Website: walmart
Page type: billing-address
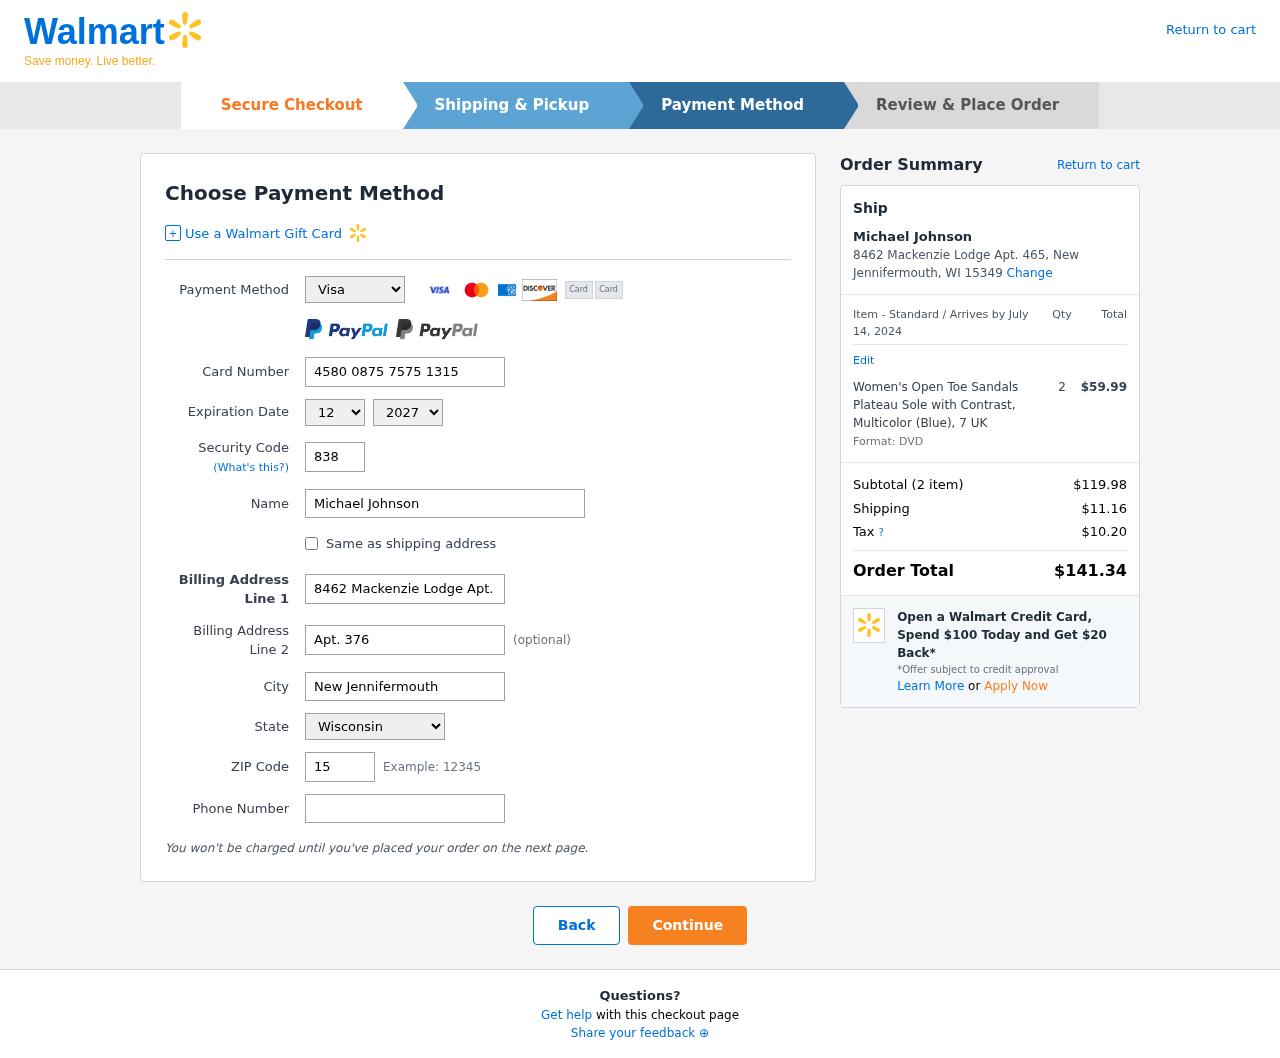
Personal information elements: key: PII_CARD_CVV
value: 838
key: PII_CARD_EXPIRY_MONTH
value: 12
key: PII_CARD_EXPIRY_YEAR
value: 27
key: PII_CARD_NUMBER
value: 4580 0875 7575 1315
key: PII_CARD_TYPE
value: Visa
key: PII_CITY
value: New Jennifermouth
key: PII_CITY_STATE_ZIP
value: New Jennifermouth, WI 15349
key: PII_FULLNAME
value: Michael Johnson
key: PII_PHONE
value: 8237345015
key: PII_POSTCODE
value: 15349
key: PII_STATE
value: Wisconsin
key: PII_STREET
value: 8462 Mackenzie Lodge Apt. 465
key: PII_STREET2
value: Apt. 376
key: PII_FULLNAME2
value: Michael Johnson
Product elements: key: PRODUCT1_NAME
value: Women's Open Toe Sandals Plateau Sole with Contrast, Multicolor (Blue), 7 UK
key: PRODUCT1_PRICE
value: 59.99
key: PRODUCT1_QUANTITY
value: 2
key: PRODUCT1_DESC
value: Format: DVD
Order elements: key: ORDER_DELIVERY_DATE
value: July 14, 2024
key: ORDER_NUM_ITEMS
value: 2
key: ORDER_SUBTOTAL
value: $119.98
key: ORDER_SHIPPING_COST
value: $11.16
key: ORDER_TAX
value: $10.20
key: ORDER_TOTAL
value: $141.34